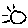
Label: sun